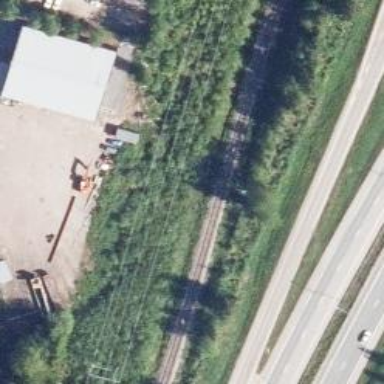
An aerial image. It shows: Railway signal.